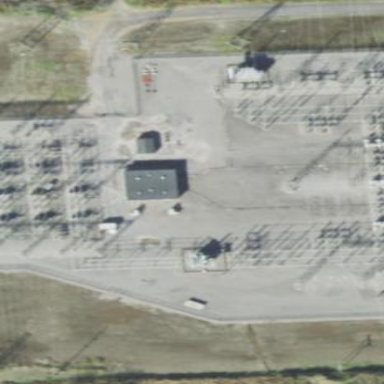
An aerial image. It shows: Substation surrounded by fence.